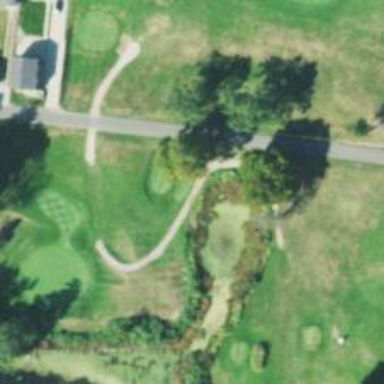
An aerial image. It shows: Pathway for golfing.